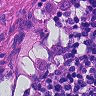
Metastatic tissue present: yes